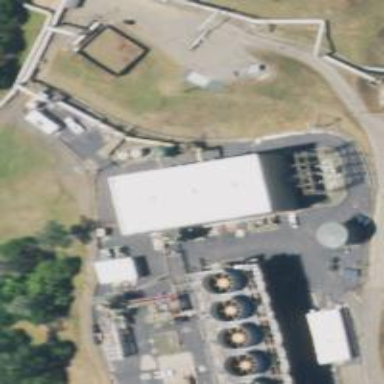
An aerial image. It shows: Generator for power supply.